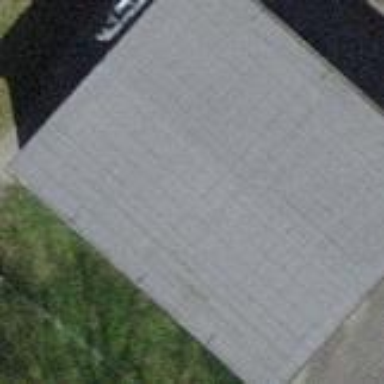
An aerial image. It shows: Shed building.